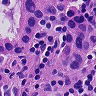
Metastatic tissue present: yes